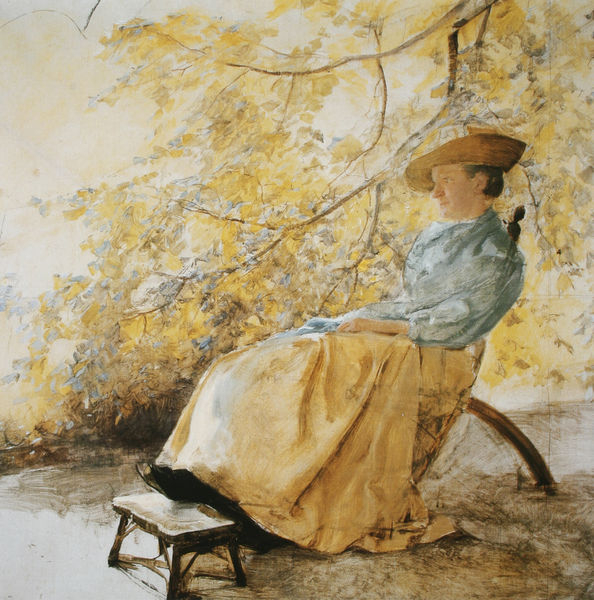
Titel: Unter der Linde
Künstler: Clara von Rappard
Institution: Privatbesitz
Schlagwörter: baum, blau, blätter, dunkel, fuß, hand, himmel, laub, mann, schatten, schlaf, wasser, aquarell, bäume, gelb, impressionismus, landschaft, ocker, see, sitzen, äste, braun, finger, frau, grau, hell, holz, hut, kleid, licht, nase, ohr, pastell, profil, schwarz, skizze, stroh, stuhl, stützen, weiss, blick, blüten, dach, dame, gras, park, rasen, wiese, beige, rock, schleife, alt, hemd, blass, bluse, falten, faru, gesicht, mensch, bildnis, portrait, porträt, rückenlehne, öl, ast, erde, natur, strauch, zweige, sonne, boden, auge, figur, gewand, gold, haare, sessel, sitzend, blatt, pflanze, pflanzen, blas, wald, zart, garten, bein, sommer, ruhe, lehne, sitz, bogen, schuhe, abhang, herbst, idylle, pause, rast, bank, füsse, hocker, schemel, rad, stille, lehnen, strohhut, zopf, malerin, manet, melancholie, gesenkt, nachdenklich, verträumt, krempe, sonnenhut, veranda, lehnstuhl, pleinair, zweig, portait, stiefel, fußbank, schuh, schuhspitze, frieden, liebermann, gesciht, entspannt, biedermeier, schoss, geäst, blattwerk, tonig, sinnlich, schaukelstuhl, oma, wiegen, fußschemel, sone, bleu, heiterkeit, fraz, liegestuhl, entspannen, herbststimmung, cshwarz, öste, häönde, poark, frau landschaft öl, snetspannt